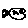
Label: fish